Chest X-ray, AP view. Patient: 49 years old, sex F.
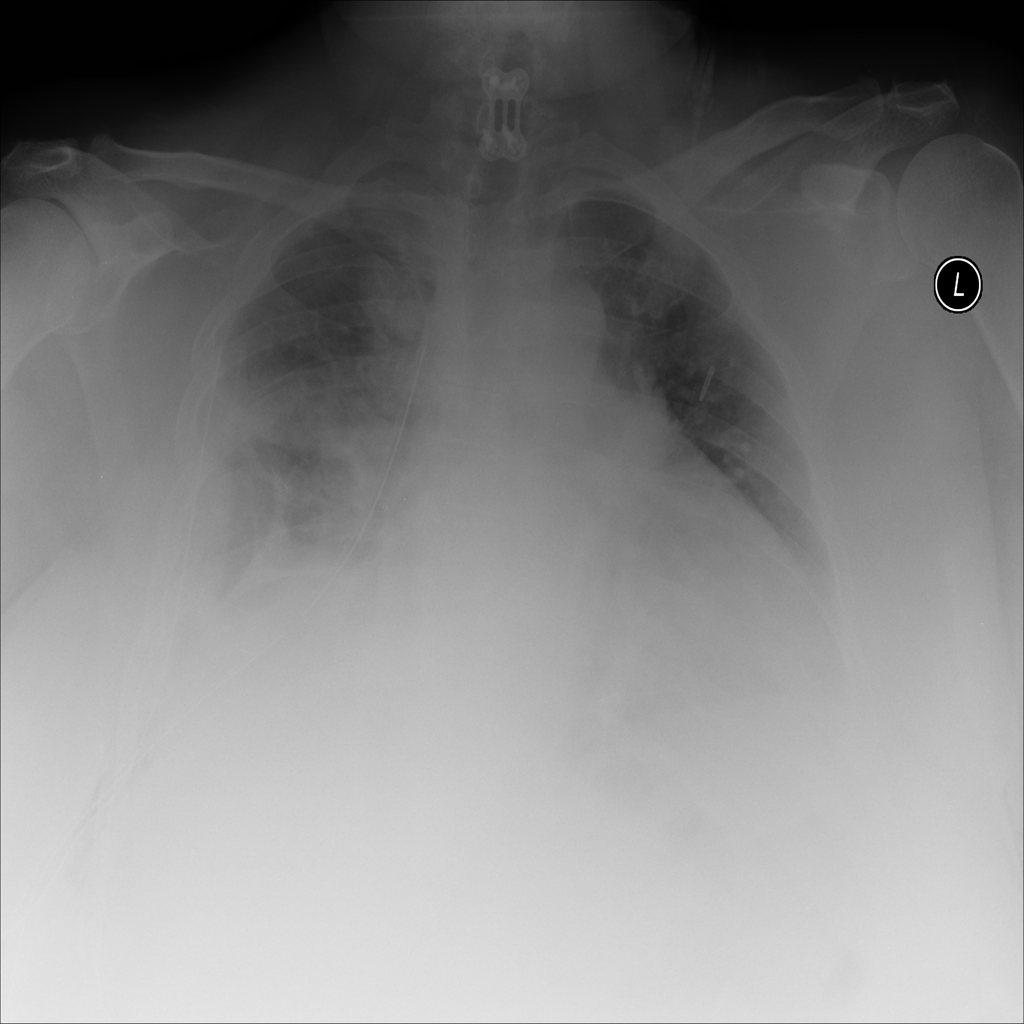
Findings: Cardiomegaly, Infiltration, Pneumothorax